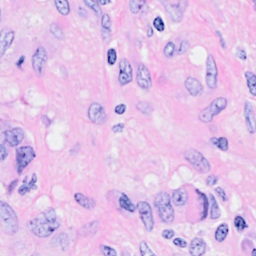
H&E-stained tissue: Breast